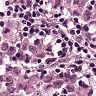
Metastatic tissue present: yes